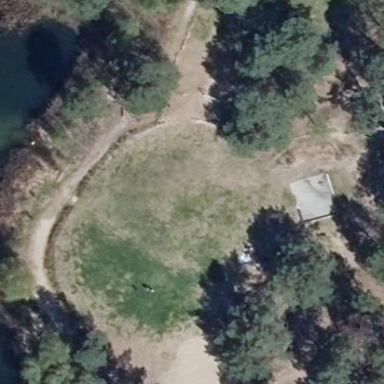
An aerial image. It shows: Grassy area near natural beach.